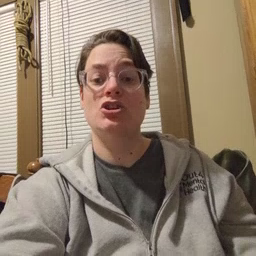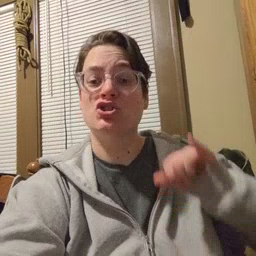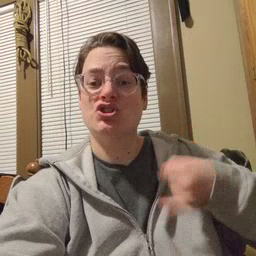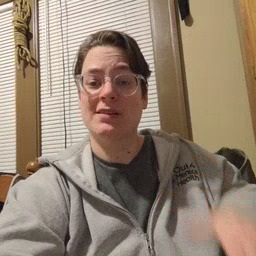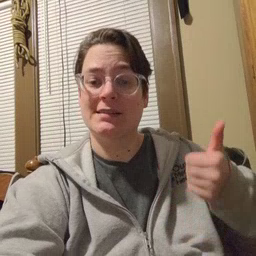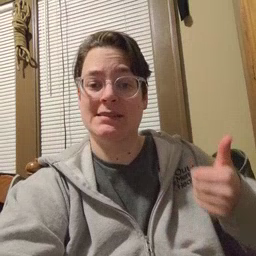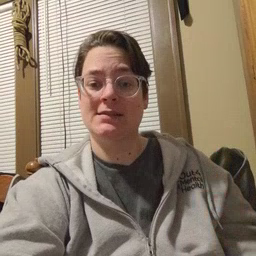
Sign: jeans